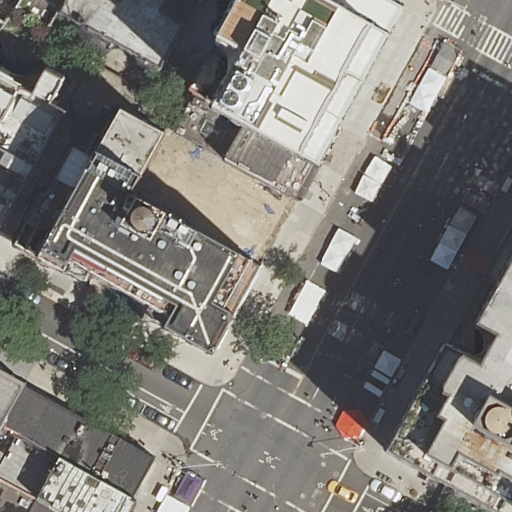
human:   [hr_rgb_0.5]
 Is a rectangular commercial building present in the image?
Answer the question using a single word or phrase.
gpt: no

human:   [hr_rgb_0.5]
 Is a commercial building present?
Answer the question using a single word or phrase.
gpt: no

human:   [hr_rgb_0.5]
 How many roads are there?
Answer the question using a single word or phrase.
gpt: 4

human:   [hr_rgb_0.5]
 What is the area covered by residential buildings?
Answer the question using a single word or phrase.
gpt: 3358m2

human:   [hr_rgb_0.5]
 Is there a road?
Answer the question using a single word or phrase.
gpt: yes

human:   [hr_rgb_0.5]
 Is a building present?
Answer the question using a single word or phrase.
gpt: yes

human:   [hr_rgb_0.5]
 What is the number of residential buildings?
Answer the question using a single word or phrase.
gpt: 15

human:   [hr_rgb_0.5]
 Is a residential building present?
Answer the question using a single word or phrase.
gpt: yes

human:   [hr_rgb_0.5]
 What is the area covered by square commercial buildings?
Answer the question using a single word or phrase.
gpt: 0m2

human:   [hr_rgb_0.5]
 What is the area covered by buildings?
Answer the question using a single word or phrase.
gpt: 3358m2

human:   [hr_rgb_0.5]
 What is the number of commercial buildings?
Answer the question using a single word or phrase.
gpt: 0

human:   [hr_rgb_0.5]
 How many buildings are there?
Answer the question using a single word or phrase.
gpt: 15

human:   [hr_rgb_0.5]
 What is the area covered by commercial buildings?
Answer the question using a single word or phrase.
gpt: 0m2

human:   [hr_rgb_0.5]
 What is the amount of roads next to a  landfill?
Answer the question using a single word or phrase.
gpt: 0

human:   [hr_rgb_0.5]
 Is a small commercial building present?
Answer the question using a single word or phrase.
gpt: no

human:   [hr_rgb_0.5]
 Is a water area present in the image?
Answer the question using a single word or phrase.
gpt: no

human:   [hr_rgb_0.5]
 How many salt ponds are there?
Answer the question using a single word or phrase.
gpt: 0

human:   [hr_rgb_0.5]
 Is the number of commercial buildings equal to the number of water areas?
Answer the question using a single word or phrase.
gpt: yes

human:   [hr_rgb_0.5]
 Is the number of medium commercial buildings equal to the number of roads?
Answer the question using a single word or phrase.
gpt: no

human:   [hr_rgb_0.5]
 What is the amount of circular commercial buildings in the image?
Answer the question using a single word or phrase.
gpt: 0

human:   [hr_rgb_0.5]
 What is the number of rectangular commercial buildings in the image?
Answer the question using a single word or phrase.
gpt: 0

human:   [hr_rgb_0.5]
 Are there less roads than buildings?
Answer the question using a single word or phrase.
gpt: yes

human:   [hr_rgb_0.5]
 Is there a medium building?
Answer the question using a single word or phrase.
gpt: yes

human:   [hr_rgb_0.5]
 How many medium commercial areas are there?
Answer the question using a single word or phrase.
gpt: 0

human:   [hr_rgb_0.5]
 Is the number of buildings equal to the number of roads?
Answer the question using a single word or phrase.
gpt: no

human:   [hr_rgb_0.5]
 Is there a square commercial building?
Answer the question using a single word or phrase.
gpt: no

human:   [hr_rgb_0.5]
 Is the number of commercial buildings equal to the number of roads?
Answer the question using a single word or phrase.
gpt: no

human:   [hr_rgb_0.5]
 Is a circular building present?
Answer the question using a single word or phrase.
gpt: no

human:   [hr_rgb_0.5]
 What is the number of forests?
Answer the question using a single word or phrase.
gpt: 0

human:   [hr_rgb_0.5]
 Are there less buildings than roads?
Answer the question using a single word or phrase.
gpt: no

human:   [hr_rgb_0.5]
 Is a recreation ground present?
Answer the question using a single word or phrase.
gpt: no

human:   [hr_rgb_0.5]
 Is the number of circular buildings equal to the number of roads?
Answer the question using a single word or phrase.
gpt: no

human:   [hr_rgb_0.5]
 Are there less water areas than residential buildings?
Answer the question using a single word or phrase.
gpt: yes

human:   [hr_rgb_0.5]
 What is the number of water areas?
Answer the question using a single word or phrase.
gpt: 0

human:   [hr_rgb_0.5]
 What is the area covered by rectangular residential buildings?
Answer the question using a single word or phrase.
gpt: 1813m2

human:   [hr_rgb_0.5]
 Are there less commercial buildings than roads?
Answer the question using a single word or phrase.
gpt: yes

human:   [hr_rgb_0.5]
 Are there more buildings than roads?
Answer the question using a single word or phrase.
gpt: yes

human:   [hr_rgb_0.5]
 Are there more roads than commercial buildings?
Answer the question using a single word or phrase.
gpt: yes

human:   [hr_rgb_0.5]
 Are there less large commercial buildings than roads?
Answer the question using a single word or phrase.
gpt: yes

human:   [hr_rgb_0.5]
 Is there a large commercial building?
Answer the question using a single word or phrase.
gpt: no

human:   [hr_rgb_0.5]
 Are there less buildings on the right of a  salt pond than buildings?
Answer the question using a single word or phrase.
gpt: yes

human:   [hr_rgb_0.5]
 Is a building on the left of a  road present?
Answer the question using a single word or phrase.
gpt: yes

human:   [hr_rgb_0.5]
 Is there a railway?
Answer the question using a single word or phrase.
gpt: no

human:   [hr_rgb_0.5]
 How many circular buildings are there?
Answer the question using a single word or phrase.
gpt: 0

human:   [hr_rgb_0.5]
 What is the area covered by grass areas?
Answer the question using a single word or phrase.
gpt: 0m2

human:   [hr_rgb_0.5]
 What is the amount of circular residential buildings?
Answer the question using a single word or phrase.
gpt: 0

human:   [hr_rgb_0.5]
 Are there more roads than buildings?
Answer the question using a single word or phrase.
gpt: no

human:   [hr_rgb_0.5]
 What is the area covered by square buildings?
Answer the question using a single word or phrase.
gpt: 0m2

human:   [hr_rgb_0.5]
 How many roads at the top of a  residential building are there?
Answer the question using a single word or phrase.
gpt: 4

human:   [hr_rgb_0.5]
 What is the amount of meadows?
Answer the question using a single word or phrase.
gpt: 0

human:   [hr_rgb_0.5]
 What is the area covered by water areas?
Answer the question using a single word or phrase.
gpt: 0m2

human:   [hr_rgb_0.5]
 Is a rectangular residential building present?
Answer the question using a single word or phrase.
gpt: yes

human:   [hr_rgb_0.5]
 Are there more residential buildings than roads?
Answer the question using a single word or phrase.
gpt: yes

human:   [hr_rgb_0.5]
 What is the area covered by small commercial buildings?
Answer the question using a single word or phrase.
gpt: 0m2

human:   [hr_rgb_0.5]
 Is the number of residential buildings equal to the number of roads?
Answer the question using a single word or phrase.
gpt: no

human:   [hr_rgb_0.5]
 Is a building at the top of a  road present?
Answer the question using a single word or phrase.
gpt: yes

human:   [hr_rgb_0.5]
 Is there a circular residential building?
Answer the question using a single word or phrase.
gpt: no

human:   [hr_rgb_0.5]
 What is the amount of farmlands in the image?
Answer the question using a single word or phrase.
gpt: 0

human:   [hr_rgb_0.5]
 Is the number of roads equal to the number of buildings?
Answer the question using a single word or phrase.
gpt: no

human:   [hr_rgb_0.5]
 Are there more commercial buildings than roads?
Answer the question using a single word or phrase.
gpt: no

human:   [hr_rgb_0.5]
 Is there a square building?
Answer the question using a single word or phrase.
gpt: no

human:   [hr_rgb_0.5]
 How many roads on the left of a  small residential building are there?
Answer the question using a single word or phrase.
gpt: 0

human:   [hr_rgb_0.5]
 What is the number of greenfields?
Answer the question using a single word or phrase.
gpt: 0

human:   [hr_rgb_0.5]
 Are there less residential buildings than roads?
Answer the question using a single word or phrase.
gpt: no